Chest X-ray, AP view. Patient: 45 years old, sex F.
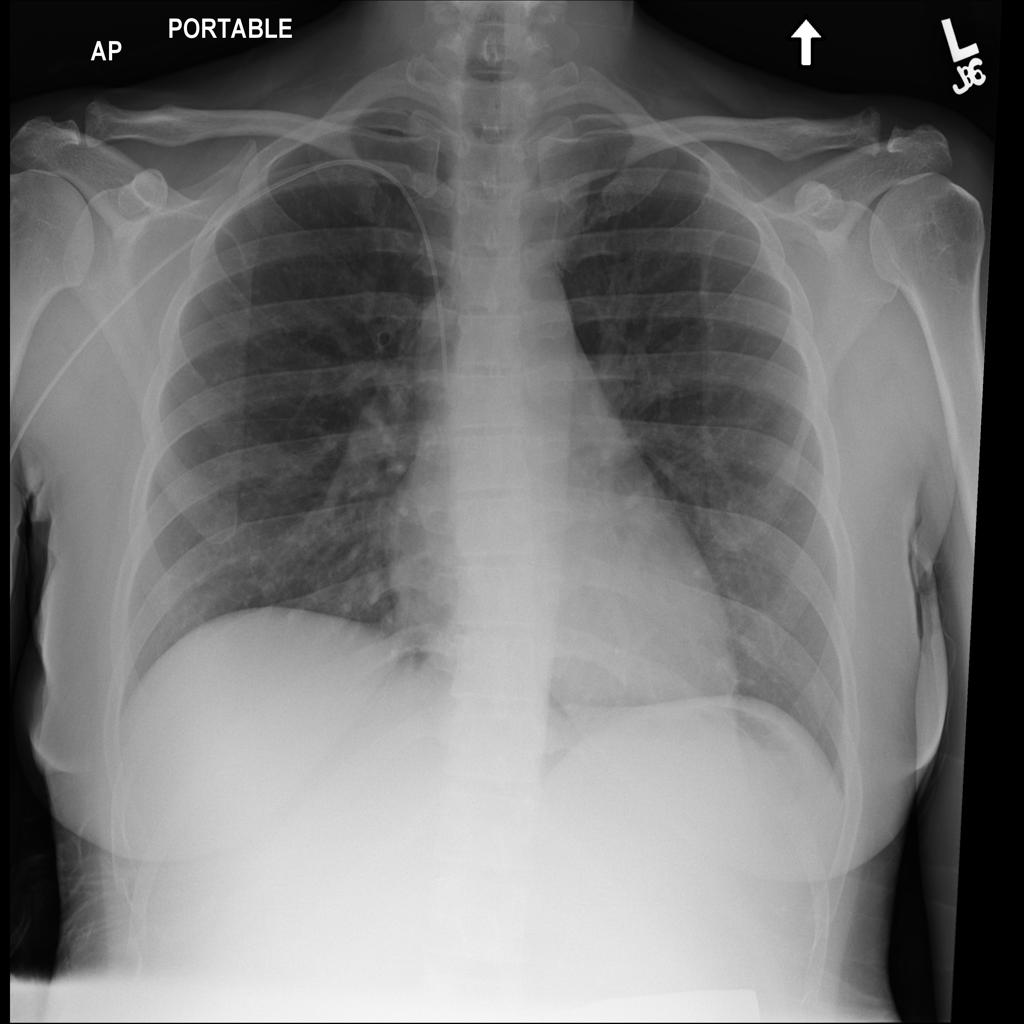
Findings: No Finding